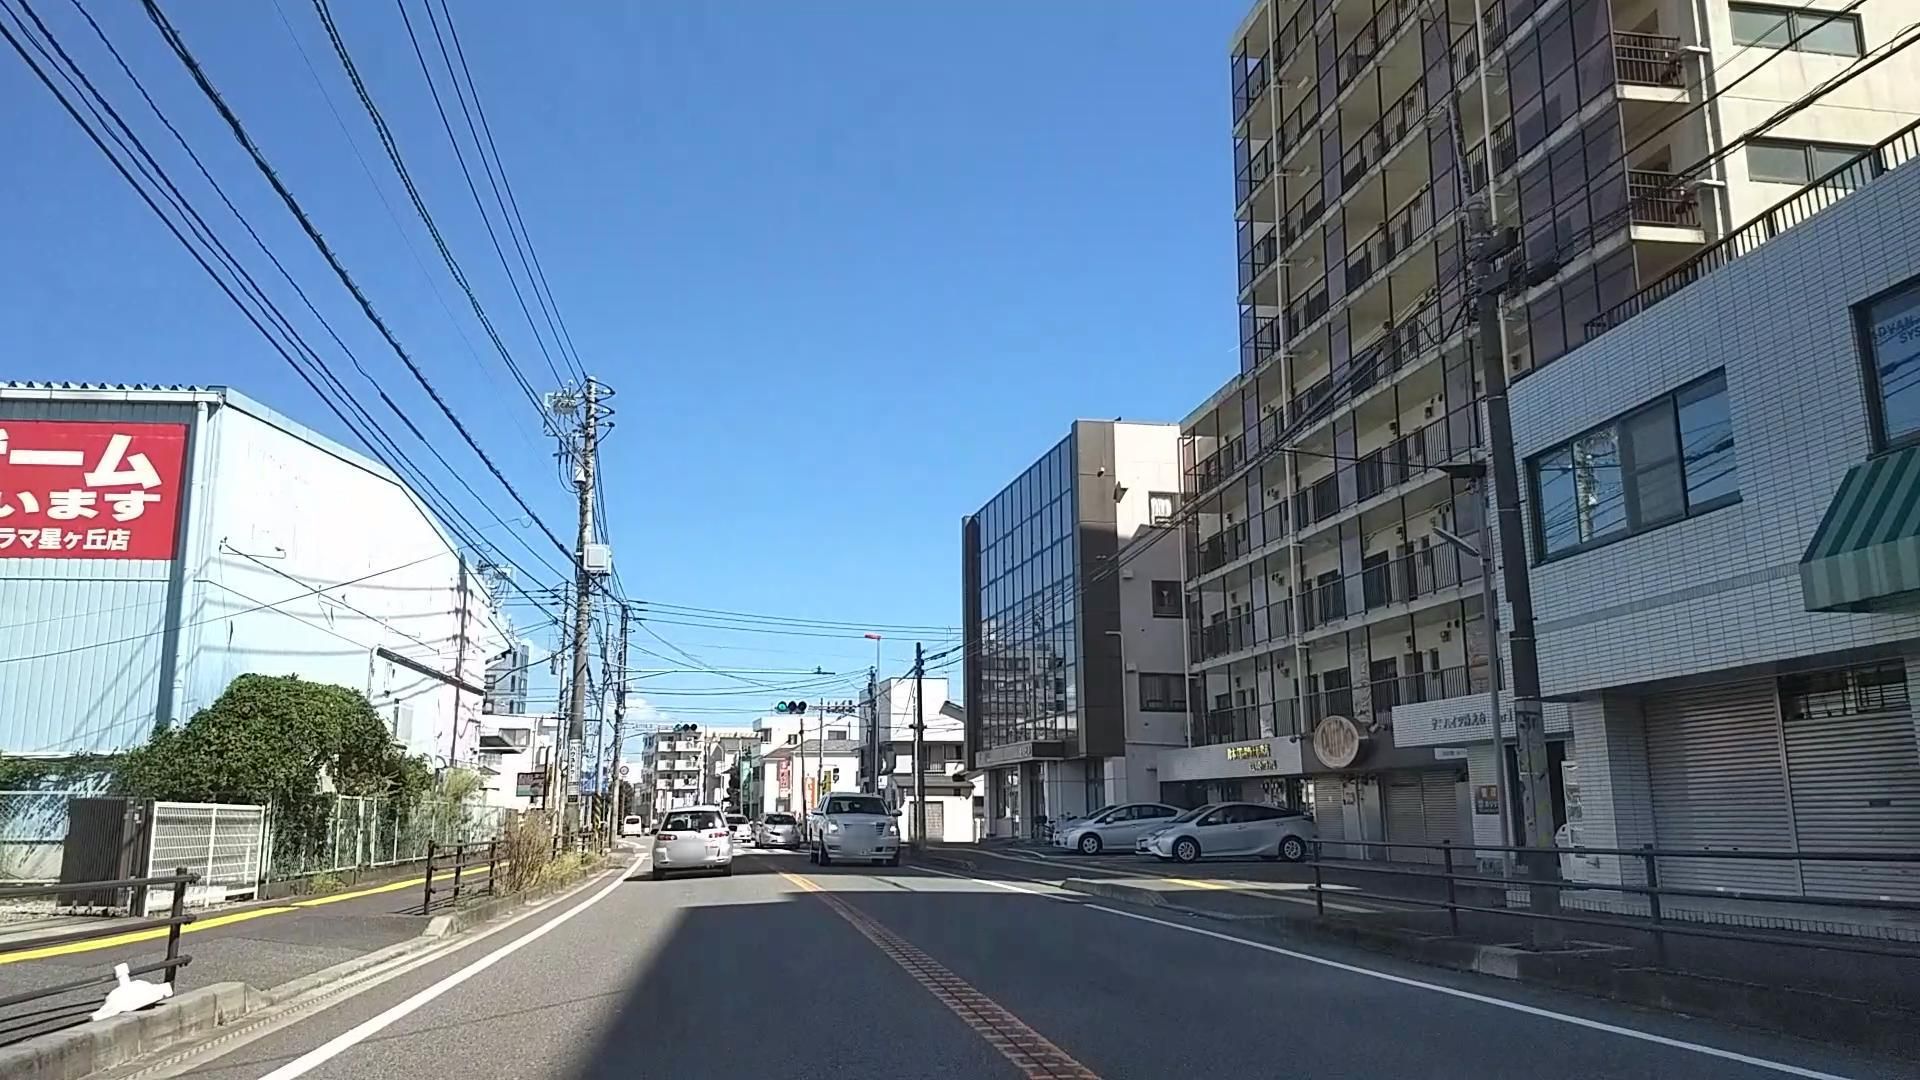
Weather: clear
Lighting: day
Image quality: good
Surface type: driving surface
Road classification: primary
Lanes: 2.0
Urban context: urban centre
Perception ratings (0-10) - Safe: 3.3, Lively: 6.36, Beautiful: 2.6, Boring: 3.06, Depressing: 5.98, Wealthy: 3.92